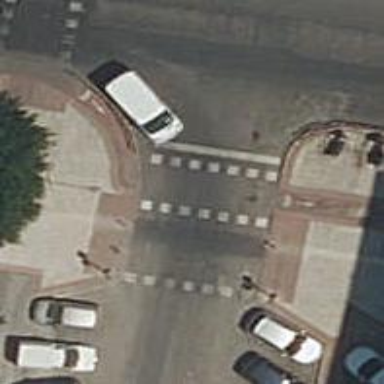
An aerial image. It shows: Road crossing with traffic signals.